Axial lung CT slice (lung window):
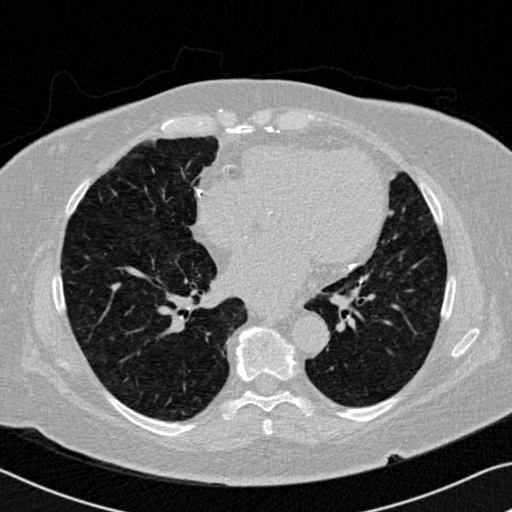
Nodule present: no